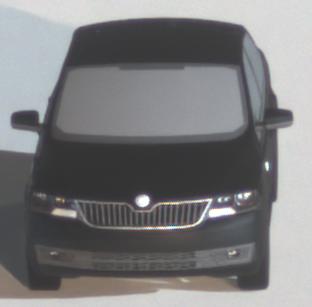
Make: Skoda
Model: Rapid
Detailed model: Rapid 1.2 Active Limousine
Model produced from: 2012/10
Model produced until: 2015/04
Doors: 5
Color: black
Road condition: dry road
Daytime: night
Contrast: high contrast